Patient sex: F
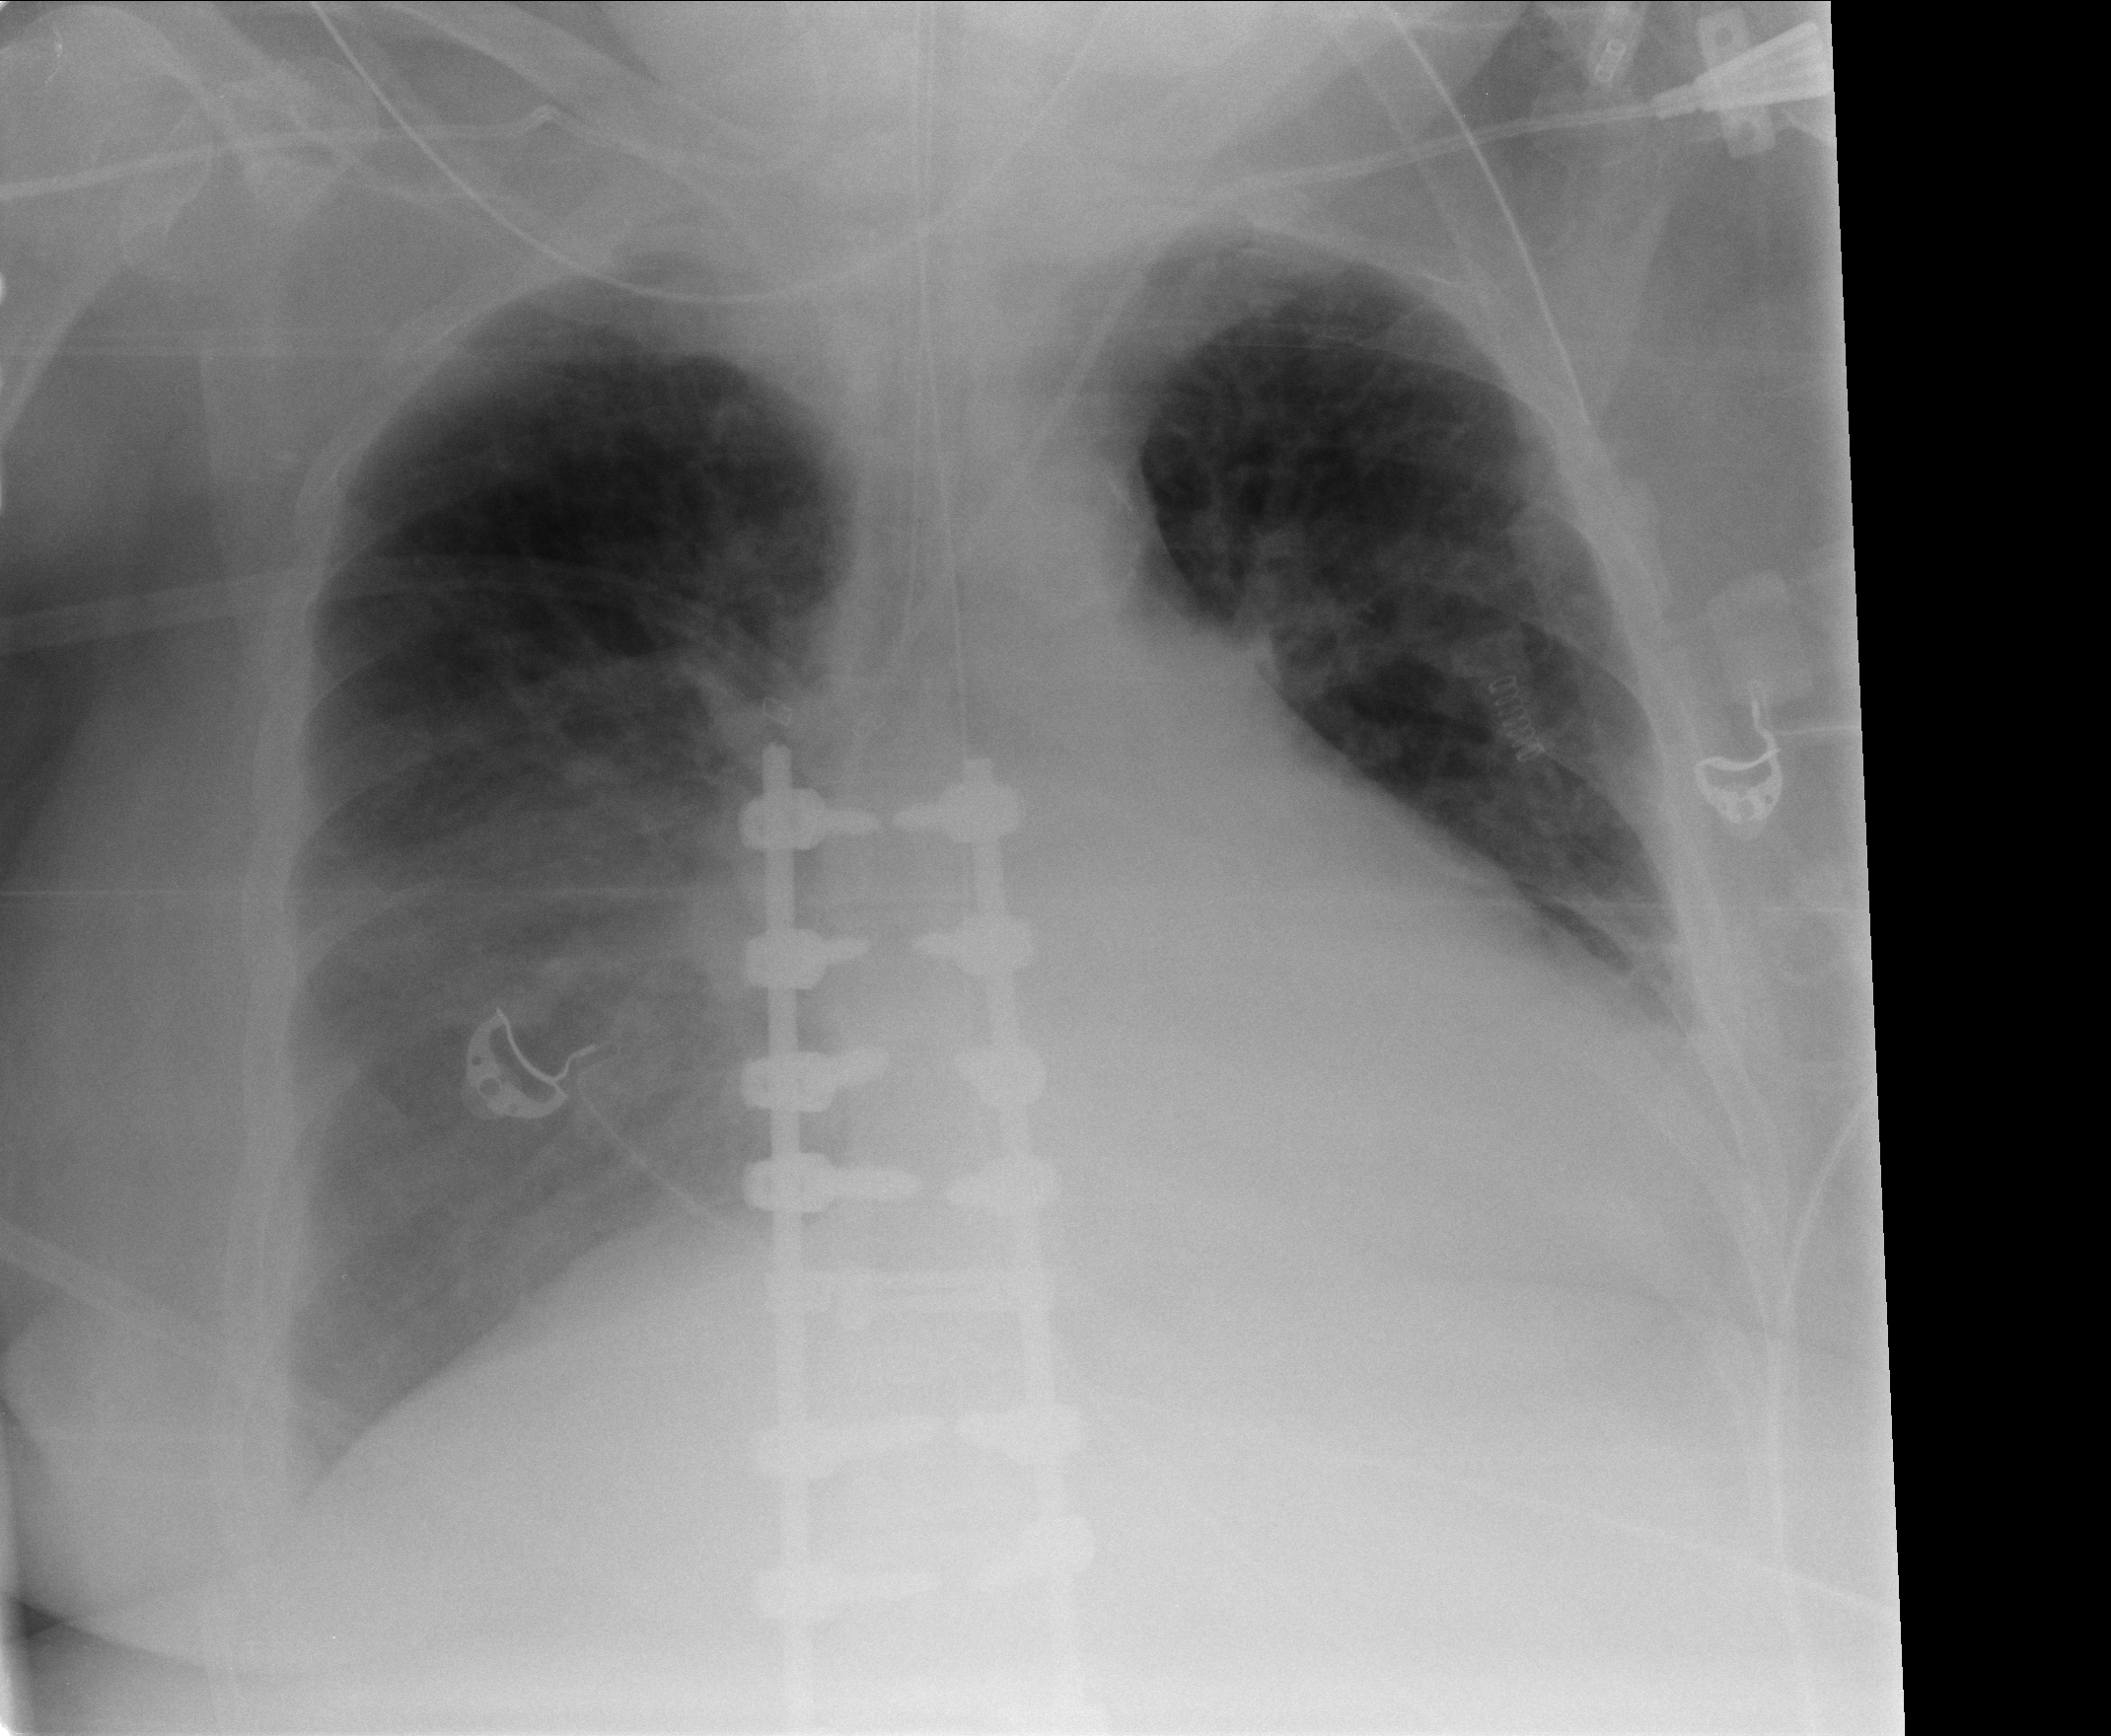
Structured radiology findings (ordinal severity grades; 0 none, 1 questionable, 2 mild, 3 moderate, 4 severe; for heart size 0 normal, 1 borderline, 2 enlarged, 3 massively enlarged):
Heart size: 2
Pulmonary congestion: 2
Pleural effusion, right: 1
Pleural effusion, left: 2
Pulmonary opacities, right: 0
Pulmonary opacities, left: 0
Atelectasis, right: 0
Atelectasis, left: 0